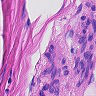
Metastatic tissue present: yes